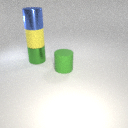
large yellow rubber cylinder above large green metal cylinder